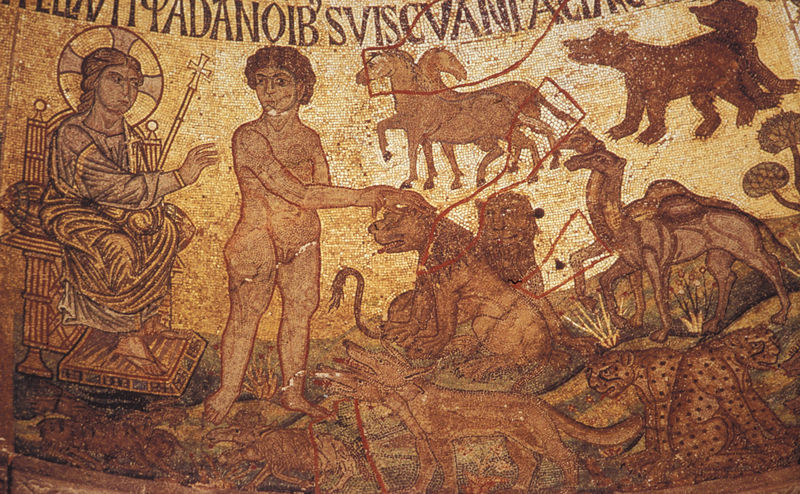
Titel: Schöpfungskuppel im Narthex, Mosaiken (Detail)
Standort: Venedig
Institution: San Marco
Schlagwörter: akt, baum, gott, mann, nackt, nackter, weiß, wolf, bäume, grün, landschaft, ocker, äste, braun, schwarz, stuhl, szene, gras, hund, hunde, rot, tiere, wiese, beige, bibel, stein, steine, herr, ast, hügel, natur, gewand, gold, sessel, decke, kind, paar, pferd, pferde, rund, schrift, stab, wüste, linien, kuppel, kissen, papst, thron, detail, inschrift, zeigen, adam, barfuss, penis, knabe, kreuz, text, tupfen, beschriftung, schlange, zoo, mosaik, rom, streicheln, flecken, heiligenschein, löwen, nimbus, christus, jesus, christlich, dressur, mittelalter, segen, segnen, griechenland, heiliger, palmen, löwe, heilig, glauben, schafe, bären, bär, petrus, ikone, golf, leopard, szepter, schnabeltier, paare, kamel, latein, san marco, raubtiere, tiger, benennung, schäden, christ, kreuznimbus, panter, wölfe, daniel, noah, wunder, raubkatzen, byzanz, nackheit, gepard, bestien, kamele, byzantinisch, armenien, frühchristlich, elche, geparde, gewnad, gürteltier, hyänen, jonathan, kame, kyrillisch, leoparden, lepoarden, löwengrube, mosail, orthodox, ravenna, reparaturen, schristus, tapir, wilde tiere, bestiarium, der herr